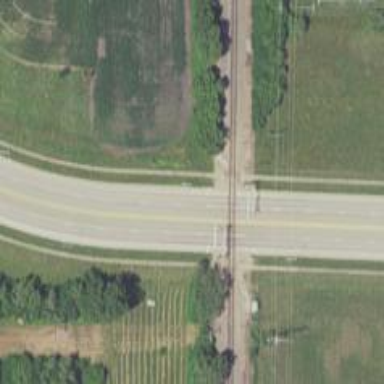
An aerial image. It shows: Lane road marking.